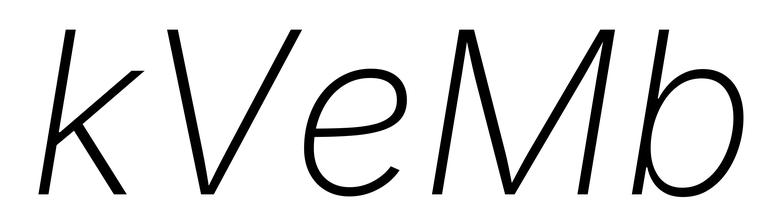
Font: Inter-Italic_ExtraLight_Italic